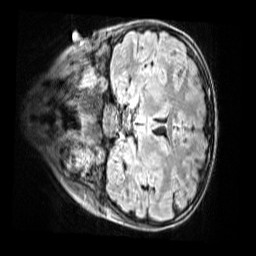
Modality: FLAIR
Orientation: coronal
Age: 10
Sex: male
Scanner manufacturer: siemens
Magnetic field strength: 3 T
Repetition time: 5 s
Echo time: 0.388 s